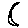
Label: moon